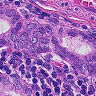
Metastatic tissue present: yes